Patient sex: M
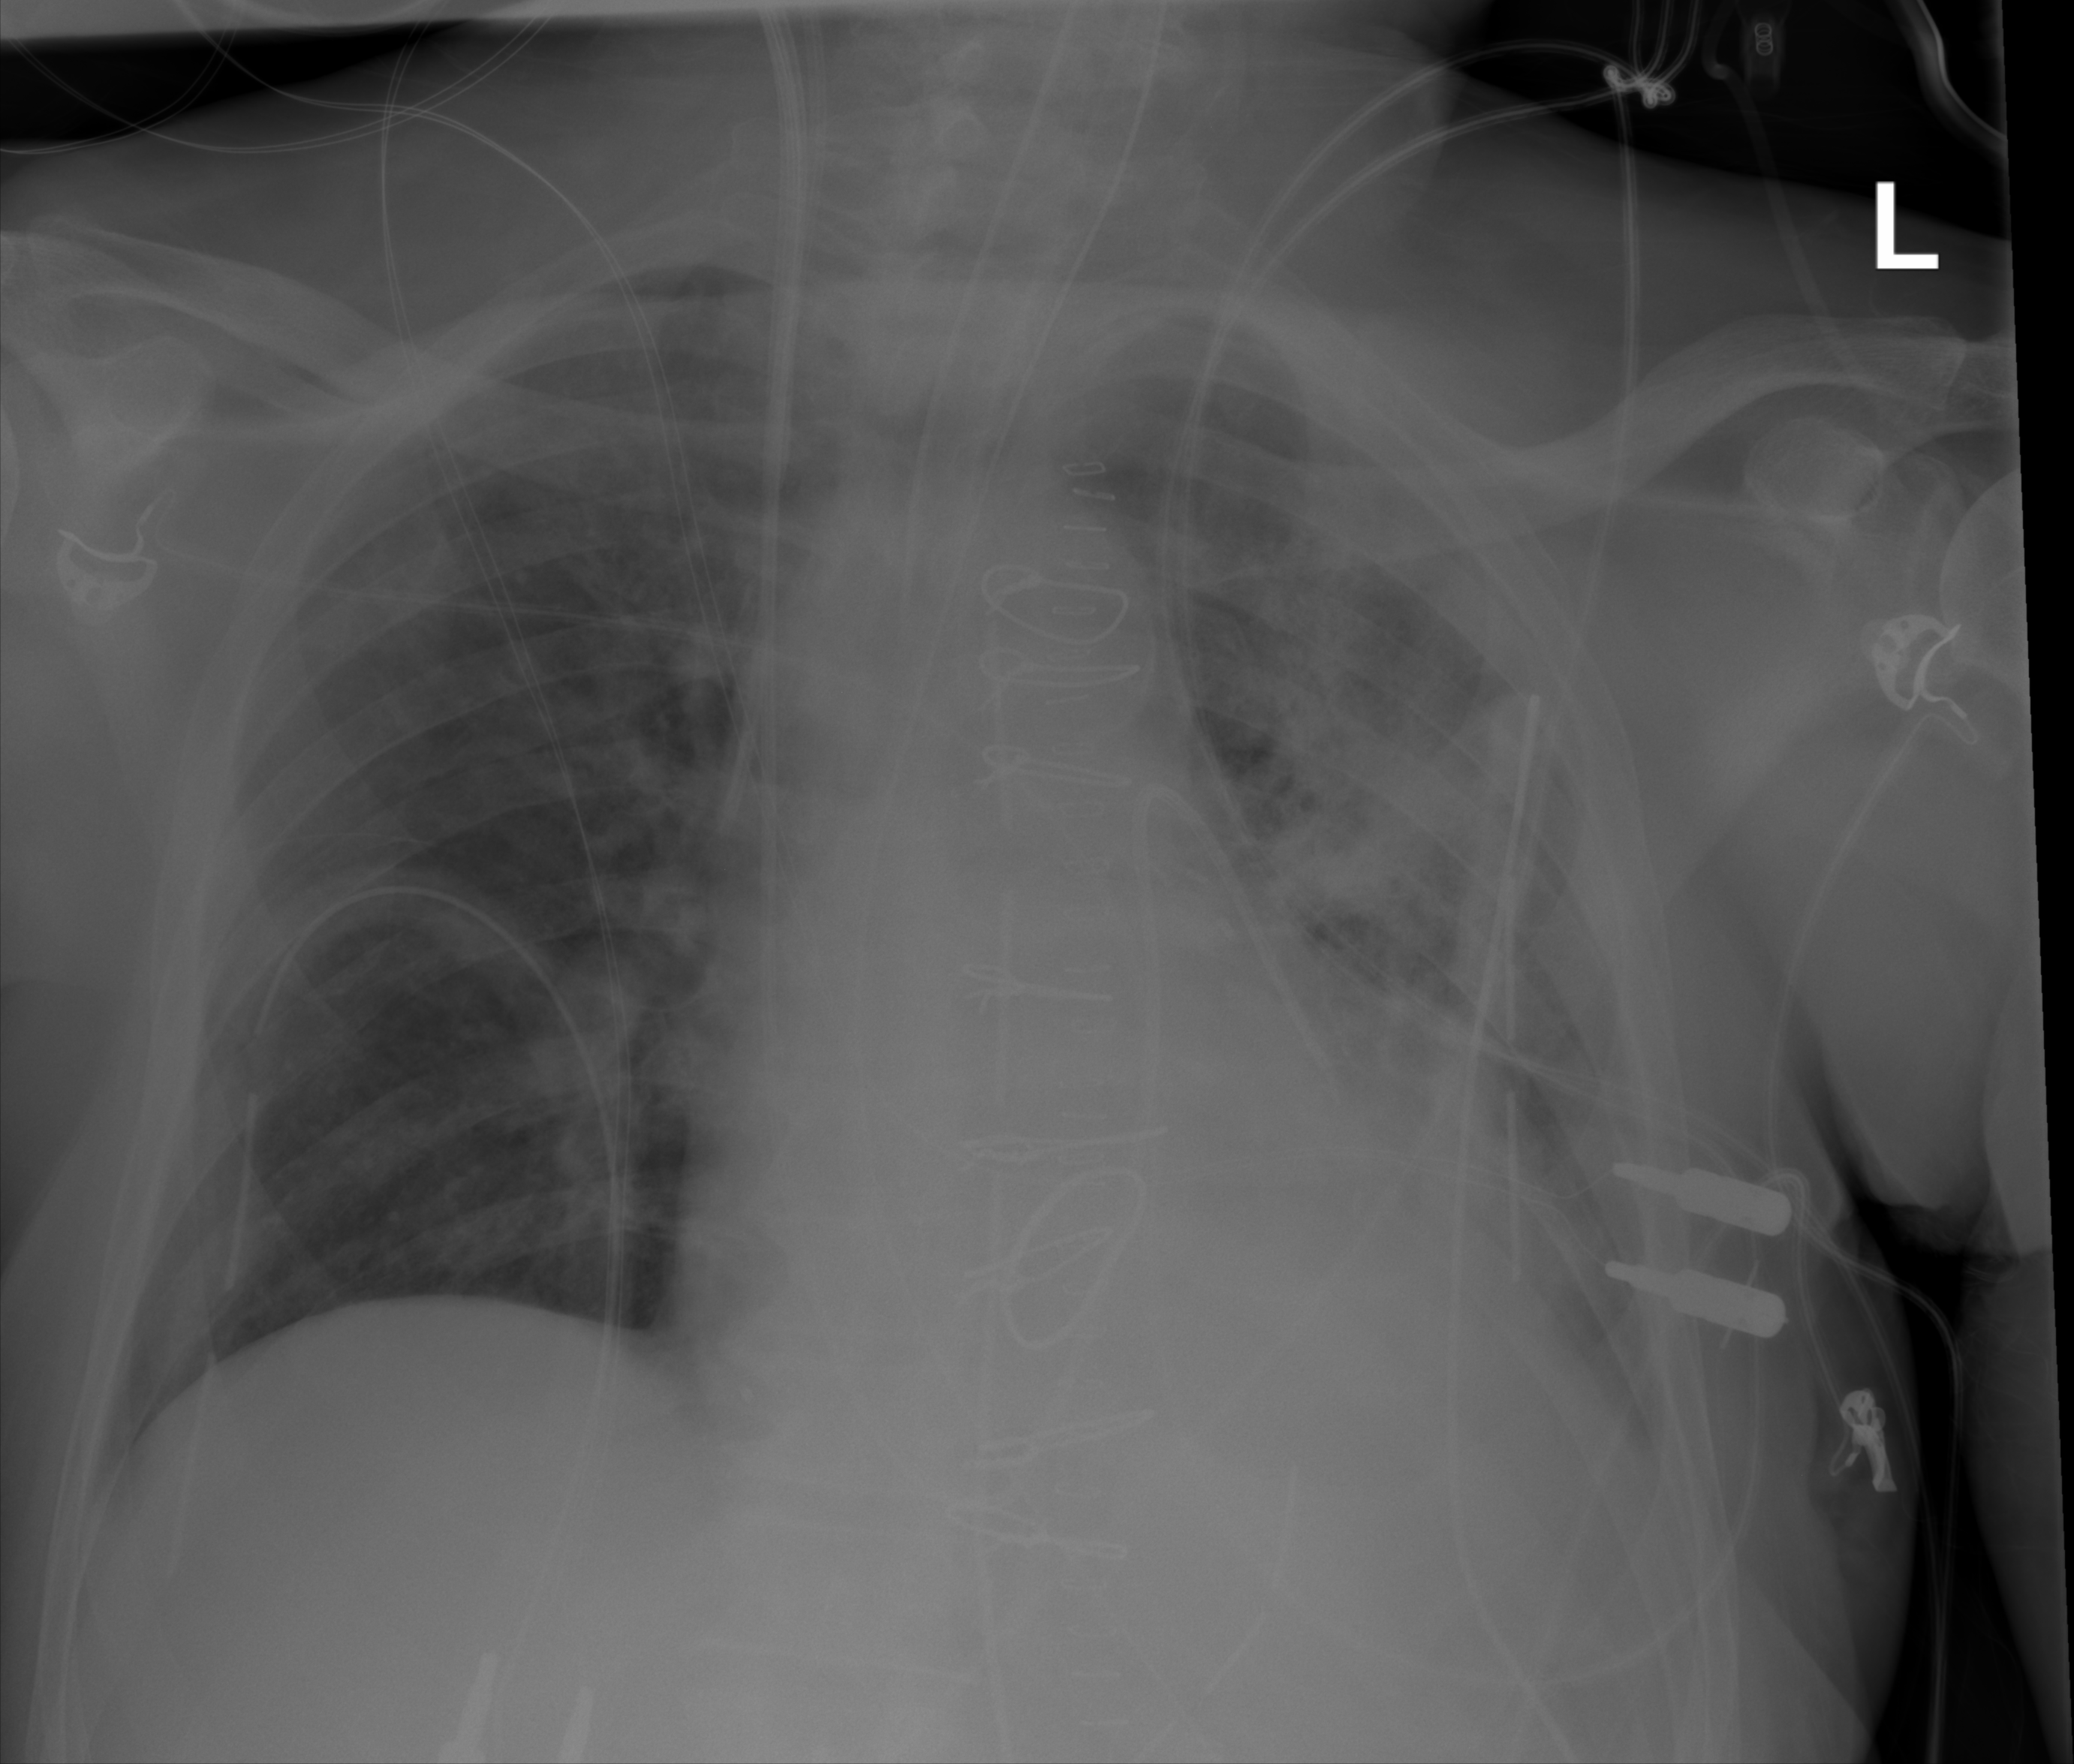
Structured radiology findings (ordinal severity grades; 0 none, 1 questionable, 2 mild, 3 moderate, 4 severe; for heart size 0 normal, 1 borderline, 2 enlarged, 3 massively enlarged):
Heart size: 2
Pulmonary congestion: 2
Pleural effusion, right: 0
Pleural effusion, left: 2
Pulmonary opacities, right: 0
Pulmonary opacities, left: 3
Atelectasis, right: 0
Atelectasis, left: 3